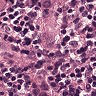
Metastatic tissue present: yes